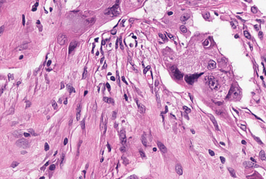
Tumor epithelial tissue: yes
Tumor-associated stroma tissue: yes
Normal tissue: no